Question: I have these tables. Patients is connected to user and userAddress is connected to user.

I want to make a query in Sequelize where, given the Patient's Id I get the correct userAddress information. I can do it in two queries (first get the userId and then get the userAddress) but how do I do it in only one with Sequelize? From what I can see, the find method starts with one table and I can only include tables that are connected to that one. Am I missing something? How would I do this?
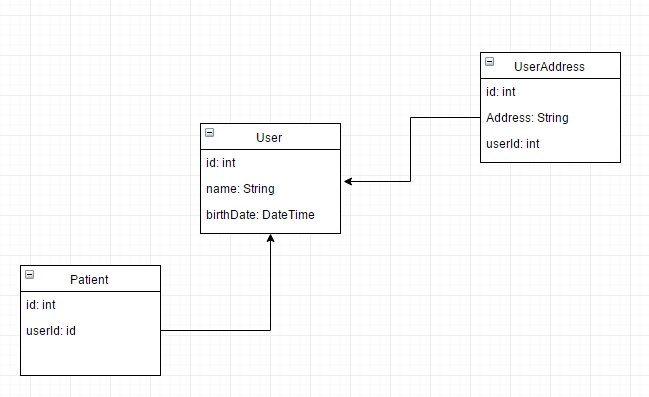
Answer: You can achieve this easily in sequelize, using the following query:
'''
Patient.findAll({
where: { id: 'ABC_123' },
include: {
model: User,
include: [ UserAddress ]
}
});
'''
However, for the above query to work, your , and models should be associated properly (i.e. in both directions), like so:
Between User and Patient:
'''
Patient.belongsTo(models.User);
User.hasMany(models.Patient);
'''
Between User and UserAddress:
'''
UserAddress.belongsTo(models.User);
User.hasMany(models.UserAddress);
'''